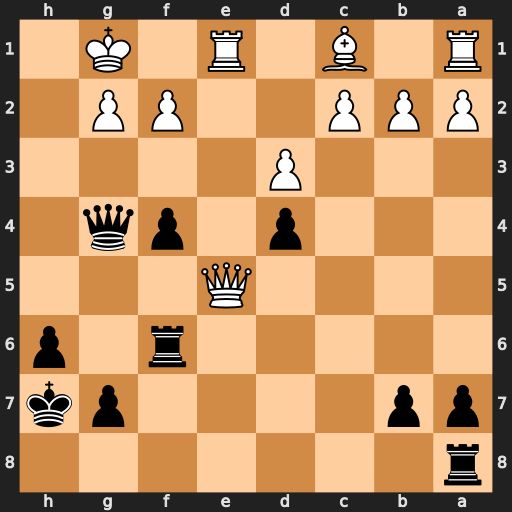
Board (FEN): r7/pp4pk/5r1p/4Q3/3p1pq1/3P4/PPP2PP1/R1B1R1K1
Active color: b
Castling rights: -
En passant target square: -
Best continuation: Rg6 g3 fxg3